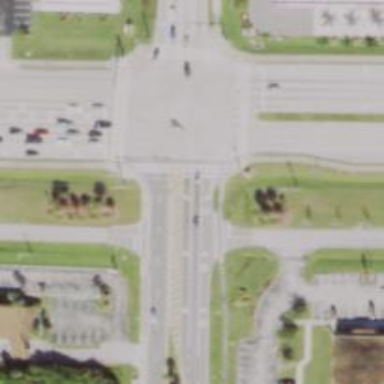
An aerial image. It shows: Uncontrolled crossing on the road.